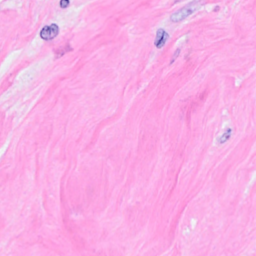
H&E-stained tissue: Breast